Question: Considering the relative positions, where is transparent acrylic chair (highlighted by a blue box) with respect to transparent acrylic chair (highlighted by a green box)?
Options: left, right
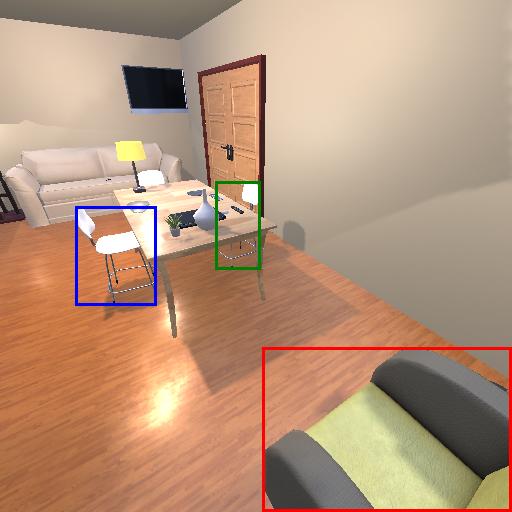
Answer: left